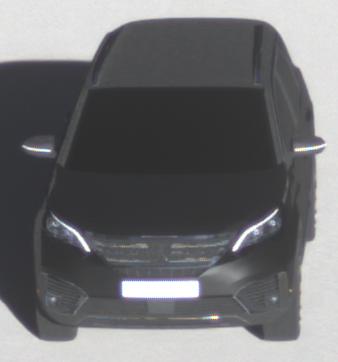
Make: Peugeot
Model: 5008 1.2 PureTech 130 Active
Detailed model: 5008 (II) (03/17 - 09/20)
Model produced from: 2017/03
Model produced until: 2018/07
Doors: 5
Color: black
Road condition: dry road
Daytime: sunrise or sunset
Contrast: medium contrast